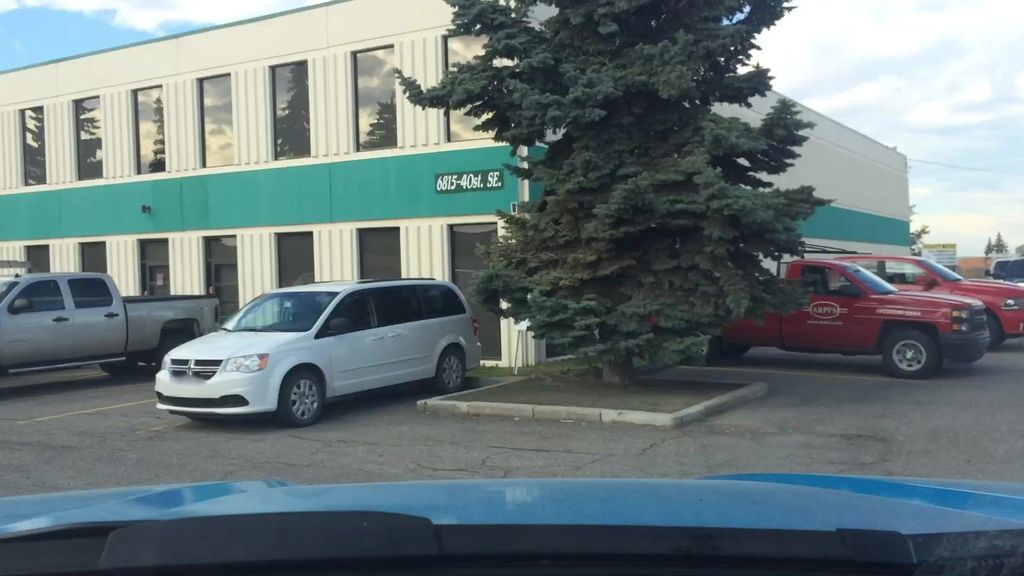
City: calgary